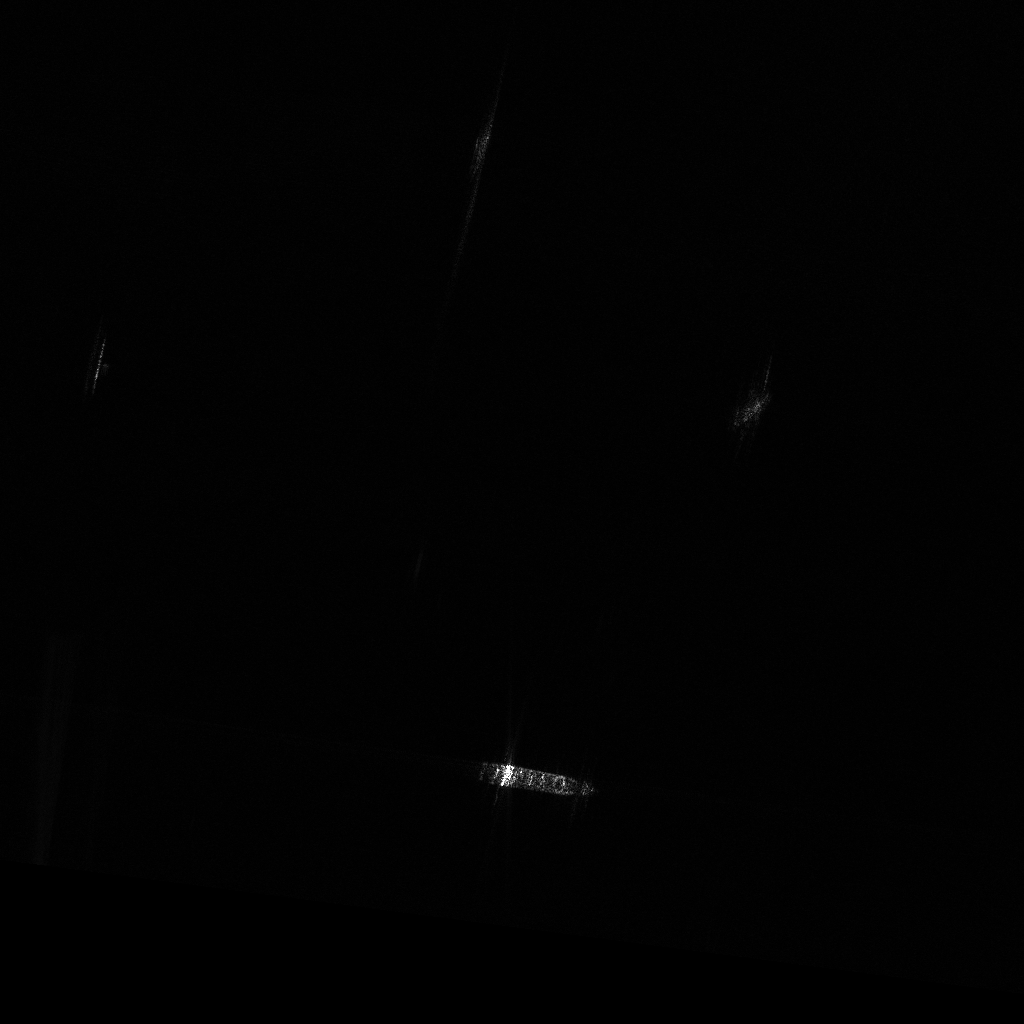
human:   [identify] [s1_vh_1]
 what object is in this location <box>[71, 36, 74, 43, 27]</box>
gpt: <ref>1 large container at the right</ref>

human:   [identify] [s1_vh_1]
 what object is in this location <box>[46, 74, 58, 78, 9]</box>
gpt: <ref>1 large container at the bottom</ref>